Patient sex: M
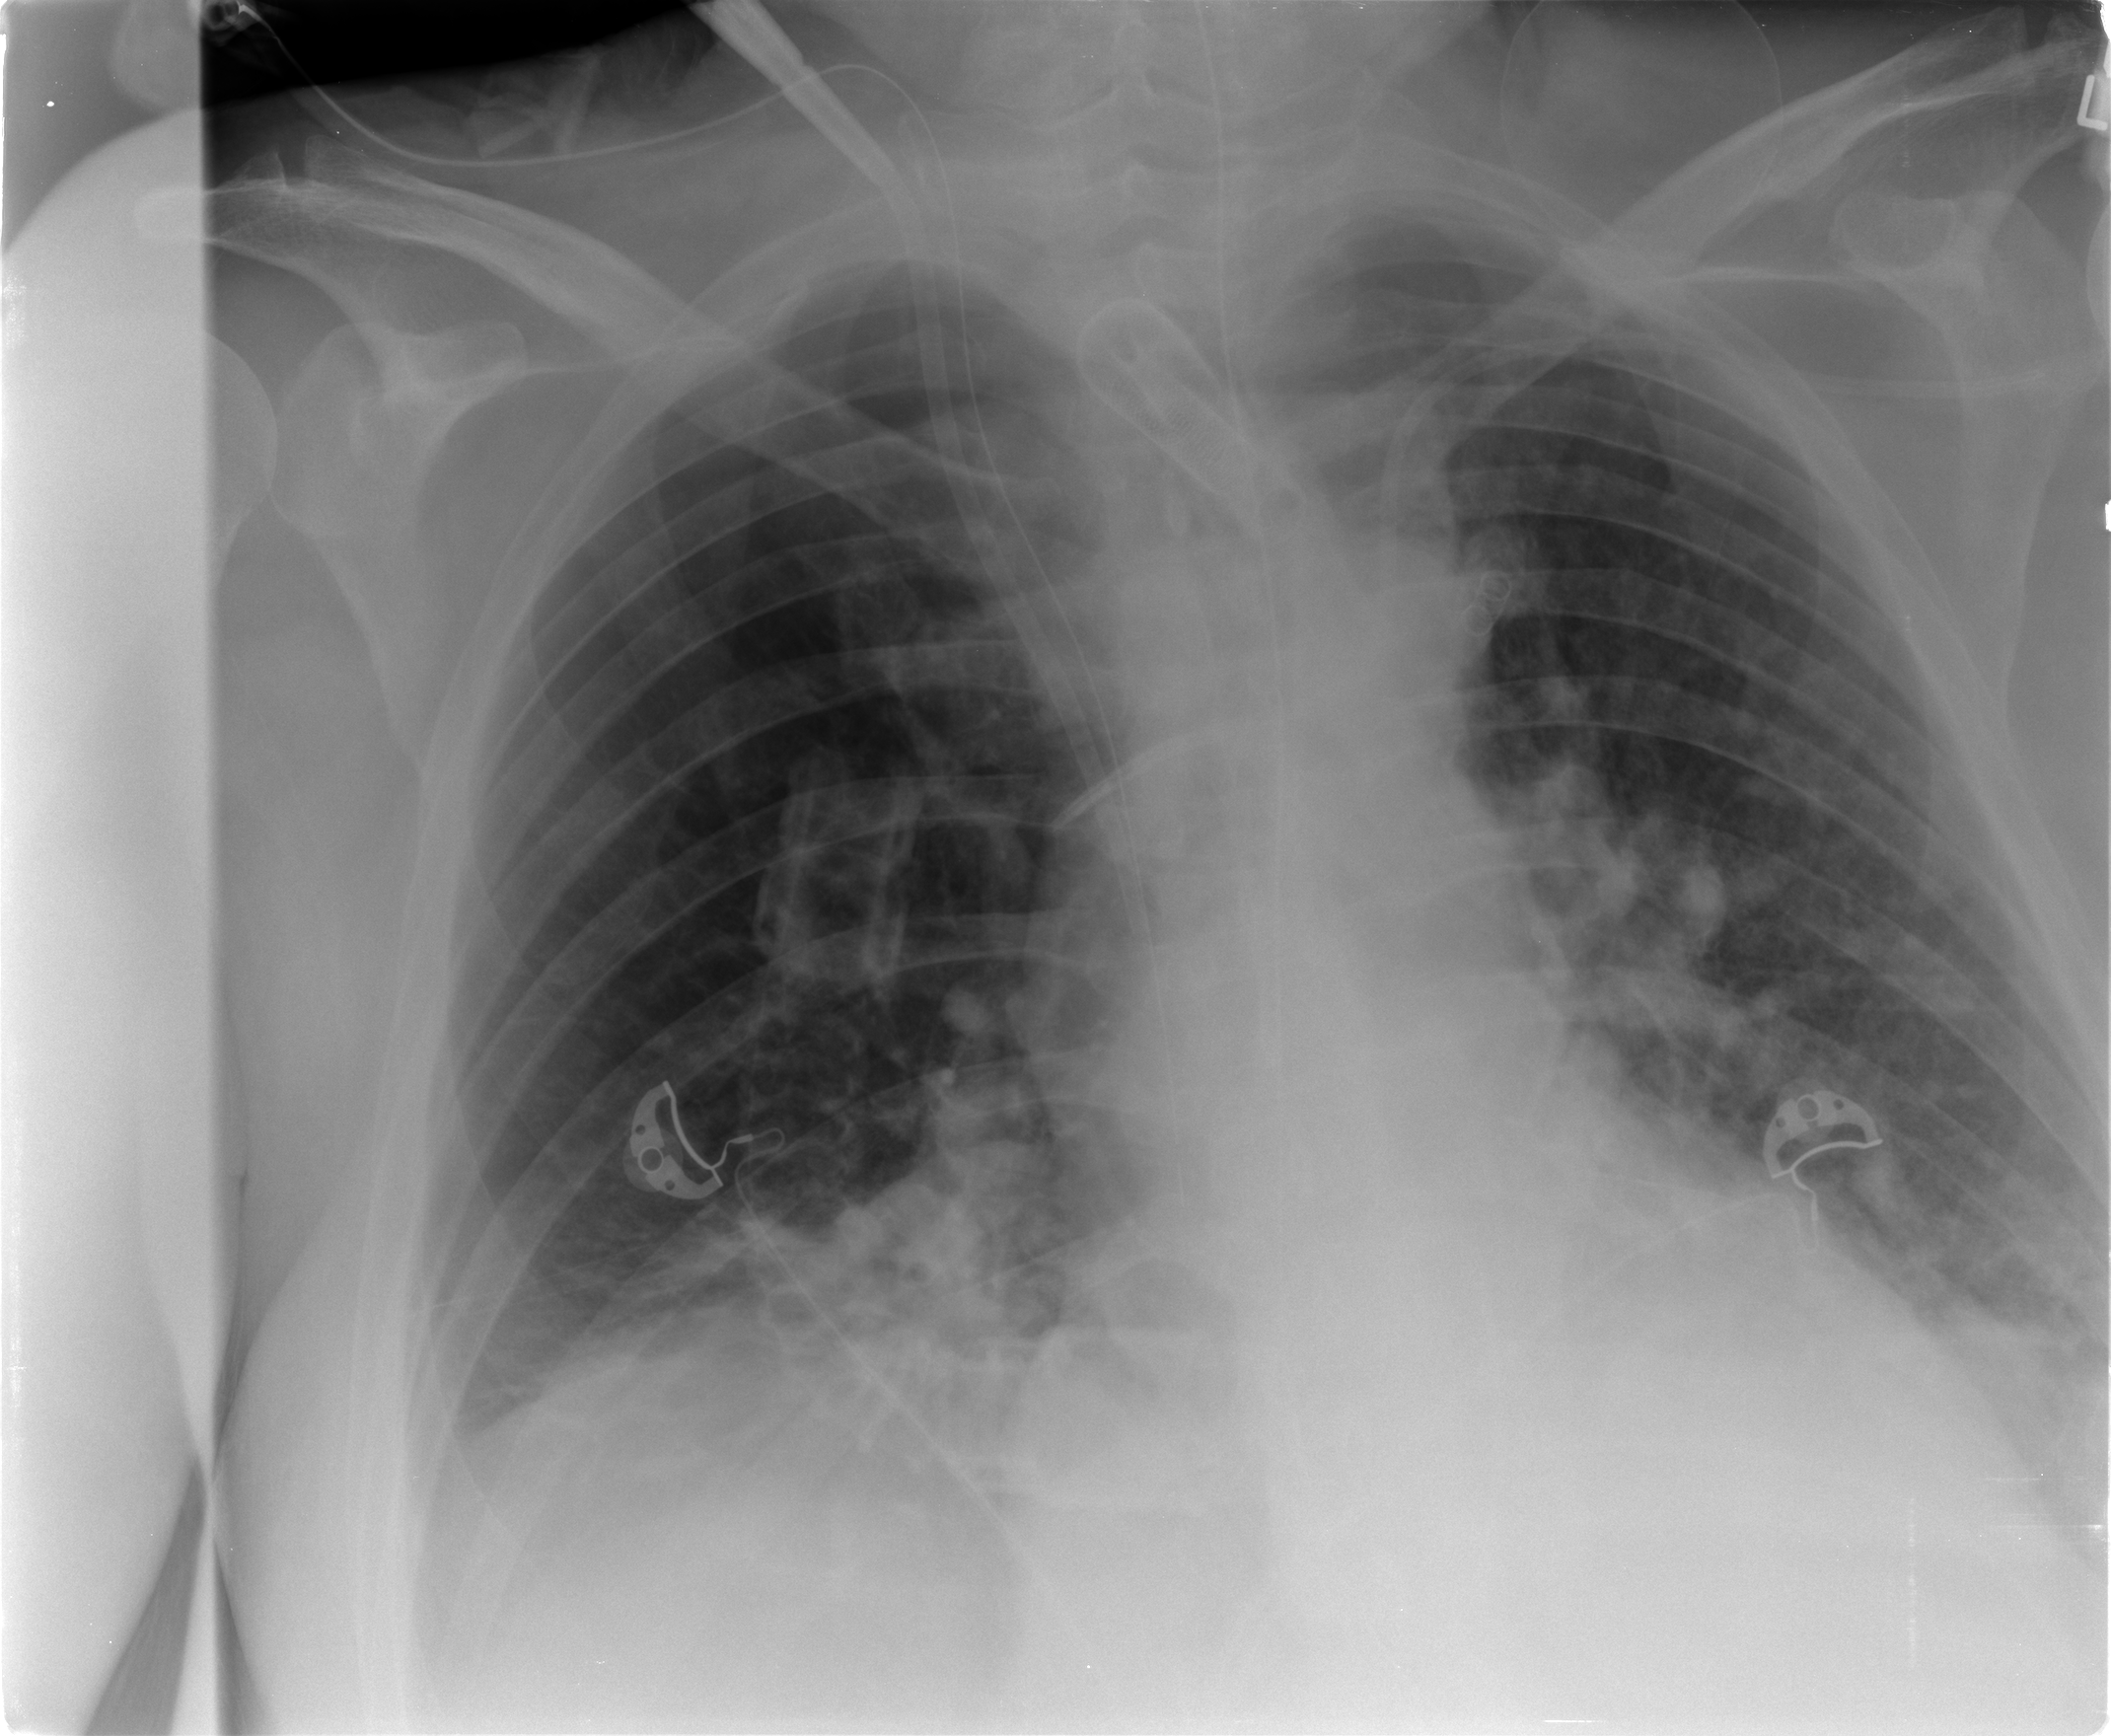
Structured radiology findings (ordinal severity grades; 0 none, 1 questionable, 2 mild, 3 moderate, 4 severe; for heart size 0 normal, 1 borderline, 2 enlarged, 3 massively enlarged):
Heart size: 1
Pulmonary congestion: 2
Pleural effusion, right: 2
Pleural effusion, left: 2
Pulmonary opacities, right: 1
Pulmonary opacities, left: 2
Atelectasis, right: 2
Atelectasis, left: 2